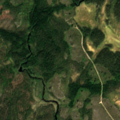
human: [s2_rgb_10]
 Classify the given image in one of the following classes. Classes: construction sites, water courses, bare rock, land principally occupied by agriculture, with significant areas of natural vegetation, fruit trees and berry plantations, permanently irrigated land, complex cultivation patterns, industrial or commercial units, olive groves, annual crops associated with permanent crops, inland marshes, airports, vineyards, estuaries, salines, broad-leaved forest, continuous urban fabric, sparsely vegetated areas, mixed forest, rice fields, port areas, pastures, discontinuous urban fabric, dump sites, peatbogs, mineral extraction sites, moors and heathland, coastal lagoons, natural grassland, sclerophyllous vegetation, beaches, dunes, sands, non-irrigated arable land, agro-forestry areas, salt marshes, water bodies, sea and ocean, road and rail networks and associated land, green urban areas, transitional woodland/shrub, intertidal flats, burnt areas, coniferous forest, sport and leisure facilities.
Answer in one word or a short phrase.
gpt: coniferous forest, transitional woodland/shrub, peatbogs